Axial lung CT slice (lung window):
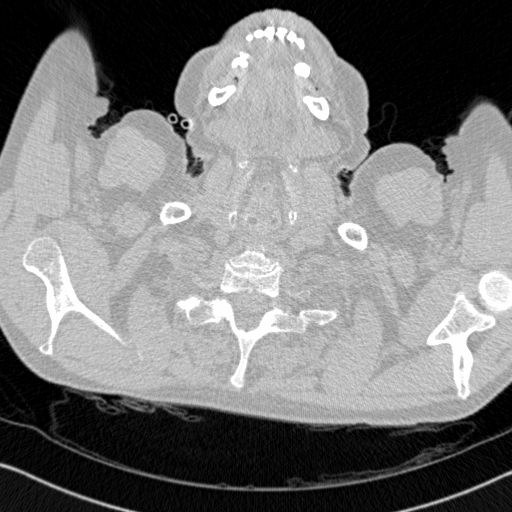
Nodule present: no